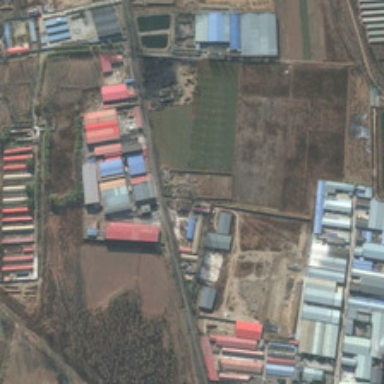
Many buildings are farmlands are in an industrial area .